Interaction volume radius: 5 \u00c5
Interaction volume height: 15 \u00c5
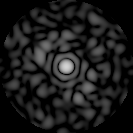
Disorder parameter: 0.8054